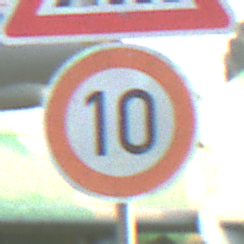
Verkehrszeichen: Geschwindigkeit10
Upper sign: FussgaengerueberwegLinks
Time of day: SunriseSunset
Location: Outdoor (Special)
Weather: Clear
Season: NotSpecified
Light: Natural